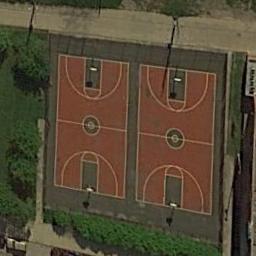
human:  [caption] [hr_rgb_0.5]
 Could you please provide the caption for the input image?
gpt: Several cars were parked near the basketball court .

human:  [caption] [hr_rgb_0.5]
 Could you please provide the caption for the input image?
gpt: There are several vegetation and one road next to the basketball court .

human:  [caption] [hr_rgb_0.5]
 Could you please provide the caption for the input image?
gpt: Two basketball courts surrounded by the green belt and a road beside .

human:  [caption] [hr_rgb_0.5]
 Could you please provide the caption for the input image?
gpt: There are two basketball courts surrounded by grass and trees with a road pass by .

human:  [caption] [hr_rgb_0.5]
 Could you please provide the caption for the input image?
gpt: A road is beside the basketball courts .